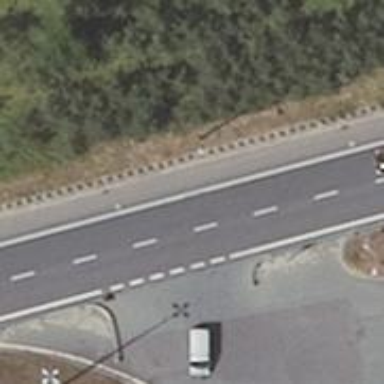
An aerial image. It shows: Asphalt road designated as trunk highway.